Question: In my Firebase database, for each item present, I save the date of when it is created and inserted into the db.
The date is saved using the , the value is saved as a Map. How can I compare the saved value to today's current date in Java?
I need to know if the date of the item is older than 14 days. THX

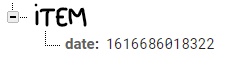
Answer: The number in your screenshot represents the number of milliseconds from the epoch which you can convert into an Instant using <URL>. Once you have 'Instant', you can convert it into other date-time types e.g.
'''
import java.time.Instant;
import java.time.ZoneOffset;
import java.time.ZonedDateTime;
public class Main {
public static void main(String[] args) {
ZonedDateTime zdt = ZonedDateTime.ofInstant(Instant.ofEpochMilli(1616686018322L), ZoneOffset.UTC);
System.out.println(zdt);
ZonedDateTime now = ZonedDateTime.now(ZoneOffset.UTC);
if (now.minusDays(14).isAfter(zdt)) {
System.out.println("The item is 14 or more days older");
} else {
System.out.println("The item less than 14 days older");
}
}
}
'''
'''
2021-03-25T15:26:58.322Z
The item less than 14 days older
'''
Note that the comparison shown above takes all units (up to nanoseconds precision) into account. However, if you want to compare only dates (not date & time), you can perform the comparison on <URL>.
Learn more about the modern date-time API from <URL>.